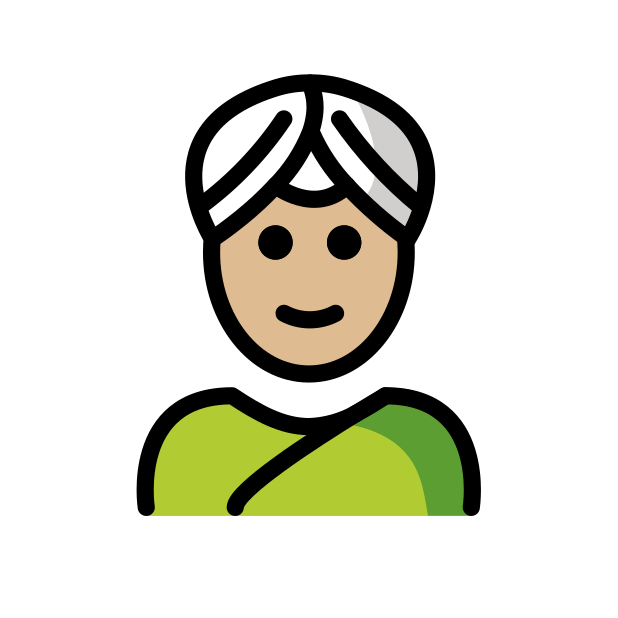
person wearing turban: medium-light skin tone